В июне 2021 года пилотируемый корабль «Шэньчжоу-12» был успешно состыкован с космической станцией «Тяньгун», для чего необходимо было решить проблему встречи объекта-преследователя («Шэньчжоу-12») и цели (космической станции) на околоземной орбите. В этой задаче рассматривается использование гомановской траектории для изучения того, как объект должен менять свои скорость и направление движения, чтобы встретиться с целью на орбите. Как показано на рисунке (a), изначально цель $A$ и объект $c$ движутся по круговой орбите радиусом $r_0$ против часовой стрелки со скоростью $v_0$. Их положения в момент времени $t=0$:\[\theta_{A,i}=\theta_0,\ \theta_{c,i}=0,\ r_{A,i}=r_{c,i}=r_0.\]В этот момент включается двигатель объекта $c$, и его скорость мгновенно получает приращение $\Delta\vec v$, как показано на рисунке (b). Благодаря этому орбита $c$ также мгновенно меняется с круговой радиусом $r_0$ на эллиптическую орбиту, показанную на рисунке (c). Угол между большой полуосью новой орбиты и полярной осью (проходящей через центр и начальное положение $c$) обозначим $\phi$ ($\phi$ отсчитывается по часовой стрелке), угол между радиус-вектором $c$ и полярной осью обозначим $\theta_c$ (отсчитывается против часовой стрелки), а расстояние между центром и $c$ — $r_c(\theta_c)$.   Известно, что эллиптическая орбита, большая полуось которой лежит на полярной оси, а начало координат которой представляет собой её правый фокус, задаётся в полярных координатах в виде:\[r(\theta)=\frac R{1+\varepsilon\cos\theta},\]где $R$ — фокальный параметр орбиты, а $\varepsilon$ — её эксцентриситет.
Если масса объекта $m$, его полная механическая энергия $E$ и момент импульса $L$ известны, выразите через эти величины и $r_0$, $v_0$ параметры орбиты $R$ и $\varepsilon$.
Запишите уравнение орбиты $r_c(\theta_c)$ объекта после ускорения через $r_0$, эксцентриситет $\varepsilon$ и $\phi$.
Найдите отношение $\frac{T_c}{T_A}$ периодов обращения объекта и цели. Ответ выразите через $\varepsilon$ и $\phi$.
Определим два безразмерных параметра ускорения (см. рисунок (b)): безразмерное изменение скорости $\delta=\frac{|\Delta\vec v|}{|\vec v_0|}$ и угол $\alpha$ между $\vec v$ и $\Delta\vec v$ (отсчитывается по часовой стрелке). Выразите через $\delta$ и $\alpha$ величины $\varepsilon$ и $\varepsilon\cos\phi$ для орбиты объекта $c$. Рассмотрим ситуацию, когда объект $c$ и цель $A$ встречаются в первой точке пересечения их орбит (см. рисунок (c)). Пусть цель $A$ проходит через эту точку $n_A$ раз с момента времени $t=0$, а объект $c$, не учитывая его начальное положение, — $n_c$ раз. В момент времени $t=0$:\[\theta_{A,i}=\theta_0,\ \theta_{c,i}=0.\]
Выразите $n_A$ через $n_c$, $\theta_0$, $\varepsilon$ и $\phi$.
Выразите $n_A$ через $\delta$ и $\alpha$ и найдите при фиксированной $\delta$ два очевидных экстремума $\alpha_0$ функции $n_A(\alpha)$ (экстремальность гарантирует, что даже если $\alpha$ немного отклонится $\alpha_0$ из-за неидеального позиционирования объекта, решение всё равно будет примерно верное, что очень удобно при стыковке). Выберите одно из найденных вами значений $\alpha_0$.
$\delta$ имеет верхний предел $\delta_\max$ (т.е. при $\delta > \delta_\max$ объект $c$ не встретится с целью $A$). Найдите $\delta_\max$.
Пусть $\theta_{A,i}=\theta_0$. Найдите соотношение между $\delta$, $\theta_0$, $n_A$ и $n_C$. Найдите $\delta$ при $\theta_0=\frac\pi2$, $n_A=2$ и $n_c=1$.
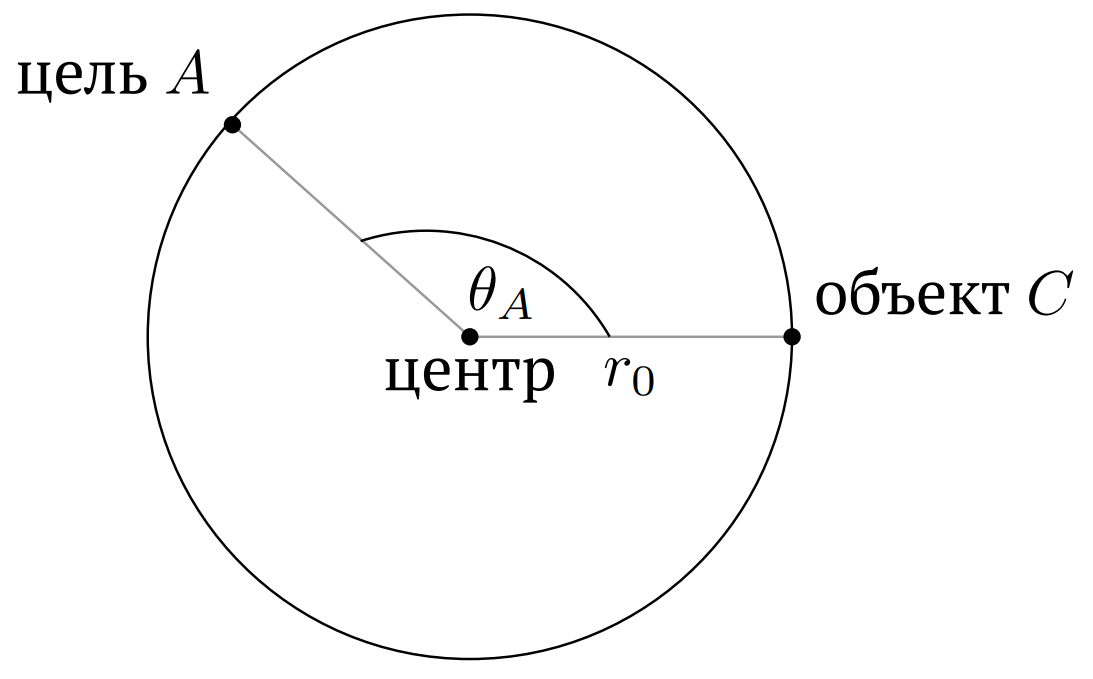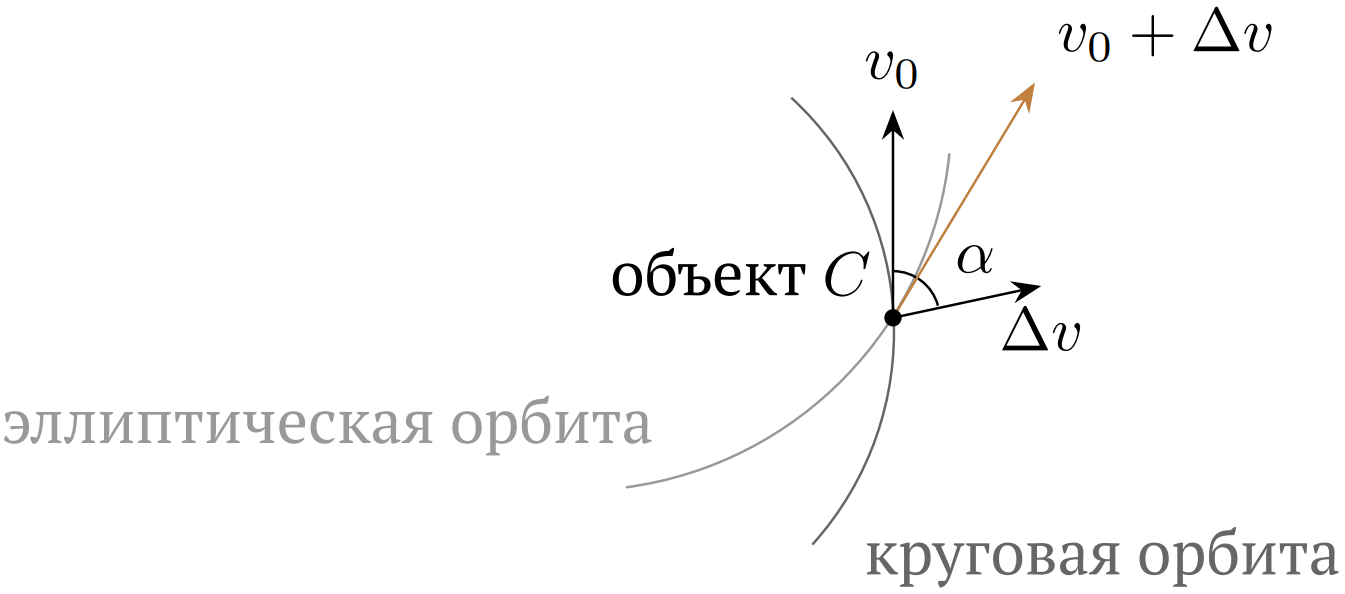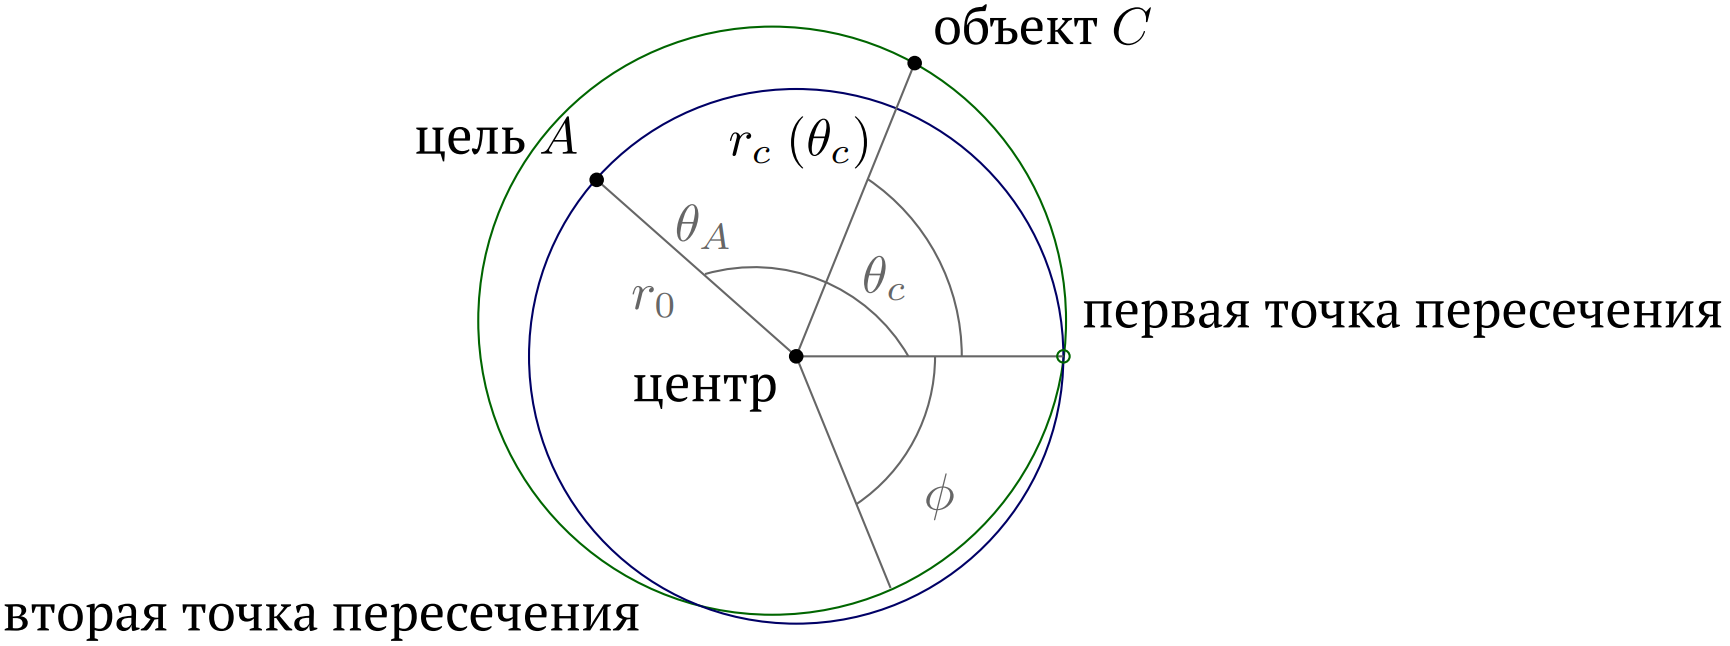
Если масса объекта $m$, его полная механическая энергия $E$ и момент импульса $L$ известны, выразите через эти величины и $r_0$, $v_0$ параметры орбиты $R$ и $\varepsilon$.
Ответ: \[R=\frac{L^2}{m^2r_0v_0^2},\quad\varepsilon=\sqrt{1+\frac{2EL^2}{m^3r_0^2v_0^4}}\]

Запишите уравнение орбиты $r_c(\theta_c)$ объекта после ускорения через $r_0$, эксцентриситет $\varepsilon$ и $\phi$.
Ответ: \[r_c(\theta_c)=\frac{r_0(1+\varepsilon\cos\phi)}{1+\varepsilon\cos(\theta_c+\phi)}\]

Найдите отношение $\frac{T_c}{T_A}$ периодов обращения объекта и цели. Ответ выразите через $\varepsilon$ и $\phi$.
Ответ: \[\frac{T_c}{T_A}=\left(\frac{1+\varepsilon\cos\phi}{1-\varepsilon^2}\right)^{3/2}\]

Определим два безразмерных параметра ускорения (см. рисунок (b)): безразмерное изменение скорости $\delta=\frac{|\Delta\vec v|}{|\vec v_0|}$ и угол $\alpha$ между $\vec v$ и $\Delta\vec v$ (отсчитывается по часовой стрелке). Выразите через $\delta$ и $\alpha$ величины $\varepsilon$ и $\varepsilon\cos\phi$ для орбиты объекта $c$.
Ответ: \[\varepsilon=\delta\sqrt{1+3\cos^2\alpha+2\delta\cos\alpha\left(1+\cos^2\alpha\right)+\delta^2\cos^2\alpha},\\\varepsilon\cos\phi=\delta\cos\alpha(2+\delta\cos\alpha)\]

Выразите $n_A$ через $n_c$, $\theta_0$, $\varepsilon$ и $\phi$.
Ответ: \[n_A=\frac{\theta_0}{2\pi}+n_c\left(\frac{1+\varepsilon\cos\phi}{1-\varepsilon^2}\right)^{3/2}\]

Выразите $n_A$ через $\delta$ и $\alpha$ и найдите при фиксированной $\delta$ два очевидных экстремума $\alpha_0$ функции $n_A(\alpha)$ (экстремальность гарантирует, что даже если $\alpha$ немного отклонится $\alpha_0$ из-за неидеального позиционирования объекта, решение всё равно будет примерно верное, что очень удобно при стыковке).
Ответ: \[n_A=\frac{\theta_0}{2\pi}+n_c\left[\frac{1+\delta\cos\alpha(2+\delta\cos\alpha)}{1-\delta^2\left[1+3\cos^2\alpha+2\delta\cos\alpha\left(1+\cos ^2\alpha\right)+\delta^2\cos^2\alpha\right]}\right]^{3/2},\ \alpha_0=0,\quad\alpha_0=\pi\]

$\delta$ имеет верхний предел $\delta_\max$ (т.е. при $\delta > \delta_\max$ объект $c$ не встретится с целью $A$). Найдите $\delta_\max$.
Ответ: \[\delta_\max=\left\{\begin{array}{ll}\sqrt2-1,&\alpha_0=0\\\sqrt2+1,&\alpha_0=\pi\end{array}\right.\]

Пусть $\theta_{A,i}=\theta_0$. Найдите соотношение между $\delta$, $\theta_0$, $n_A$ и $n_C$. Найдите $\delta$ при $\theta_0=\frac\pi2$, $n_A=2$ и $n_c=1$.
Ответ: \[\delta^2+2\delta+\left(\frac{2\pi n_c}{2\pi n_A-\theta_0}\right)^{3/2}-1=0,\\\delta=-1+\sqrt{2-\left(\frac47\right)^{2/3}}\approx0.145,~если~\alpha_0=0,\\\delta^2-2\delta+\left(\frac{2\pi n_c}{2\pi n_A-\theta_0}\right)^{3/2}-1=0,\\\delta=1+\sqrt{2-\left(\frac47\right)^{2/3}}\approx2.145,~если~\alpha_0=\pi\]
Темы:
T, Механика, Гравитация, Китайские